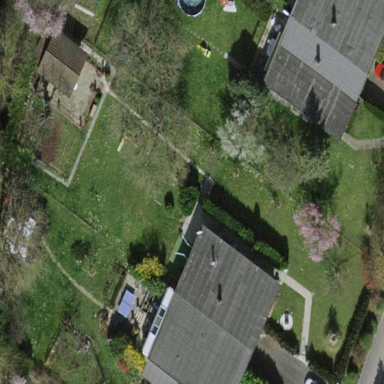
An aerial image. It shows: Garden surrounded by fence.